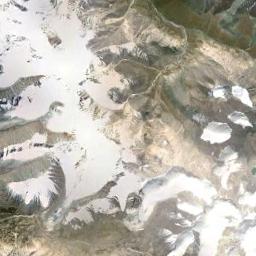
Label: snowberg